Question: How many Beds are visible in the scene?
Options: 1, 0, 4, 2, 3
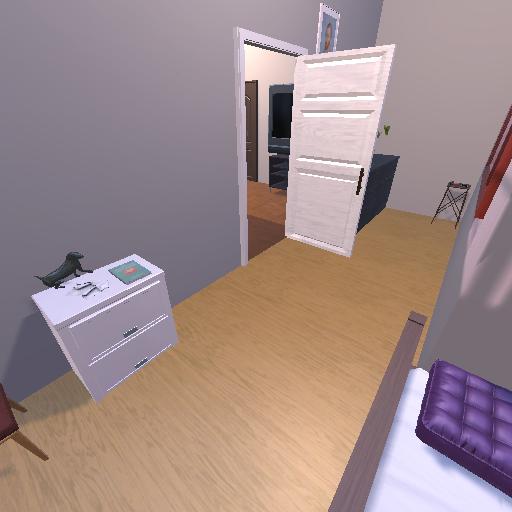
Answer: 1